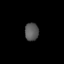
Tissue: lung
Cell type: Epithelial cells
Senescence score: 0.5924
Nuclear area (px): 237
Mean DAPI intensity: 90.051